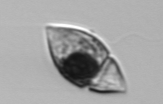
Label: Amphidinium